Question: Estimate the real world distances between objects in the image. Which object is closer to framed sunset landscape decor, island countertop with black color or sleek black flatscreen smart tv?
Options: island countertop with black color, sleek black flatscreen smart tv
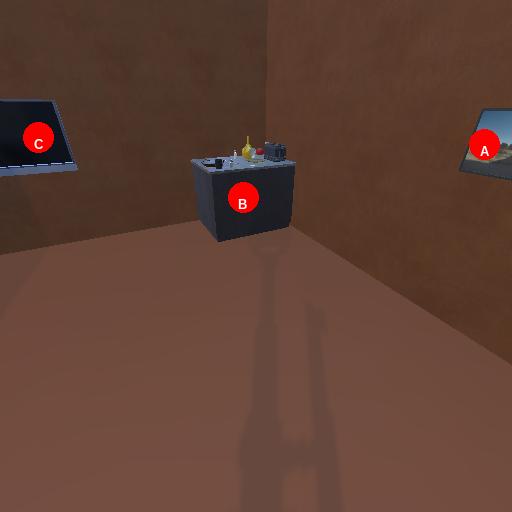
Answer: island countertop with black color